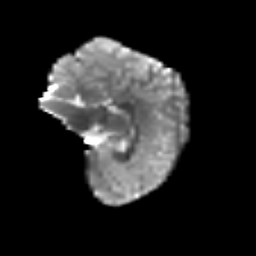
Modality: T2w
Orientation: sagittal
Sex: female
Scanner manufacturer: siemens
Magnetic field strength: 3 T
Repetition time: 5 s
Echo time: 0.071 s